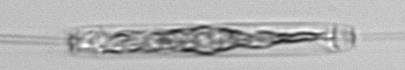
Label: Ditylum_brightwellii